Field crop: maize
Growth stage: 2
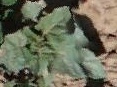
Species: datura